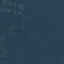
Label: Forest